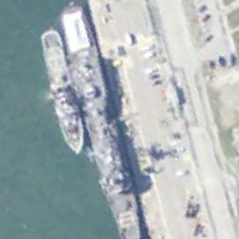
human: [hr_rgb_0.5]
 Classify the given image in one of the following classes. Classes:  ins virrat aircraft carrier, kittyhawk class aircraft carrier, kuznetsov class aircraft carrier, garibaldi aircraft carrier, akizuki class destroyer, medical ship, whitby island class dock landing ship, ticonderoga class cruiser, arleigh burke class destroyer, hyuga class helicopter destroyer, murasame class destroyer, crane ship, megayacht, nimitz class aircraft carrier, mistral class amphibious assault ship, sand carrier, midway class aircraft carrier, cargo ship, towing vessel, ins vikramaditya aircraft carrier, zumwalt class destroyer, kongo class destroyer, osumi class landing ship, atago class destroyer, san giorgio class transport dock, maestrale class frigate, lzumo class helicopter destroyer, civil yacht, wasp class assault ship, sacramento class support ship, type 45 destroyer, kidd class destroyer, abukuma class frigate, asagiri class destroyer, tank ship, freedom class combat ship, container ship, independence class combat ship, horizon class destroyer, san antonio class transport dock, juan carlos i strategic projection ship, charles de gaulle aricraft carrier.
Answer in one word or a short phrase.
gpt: Ticonderoga class cruiser